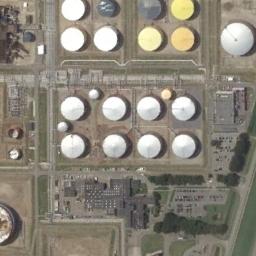
Label: storage tanks